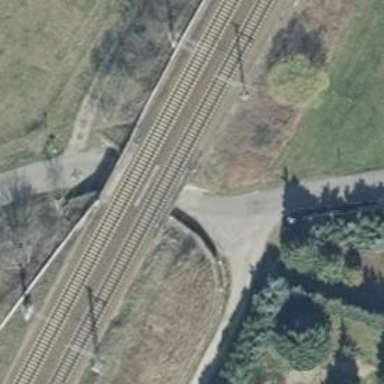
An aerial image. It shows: Bridge over electrified railway with contact line.